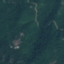
Label: Forest